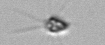
Label: Calciopappus